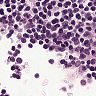
Metastatic tissue present: no